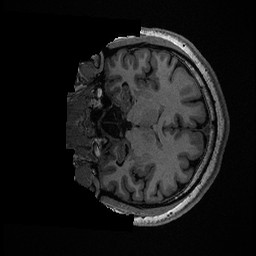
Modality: T1w
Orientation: coronal
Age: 37
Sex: male
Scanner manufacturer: ge
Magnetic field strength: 3 T
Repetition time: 0.006952 s
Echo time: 0.00292 s